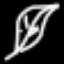
Label: leaf